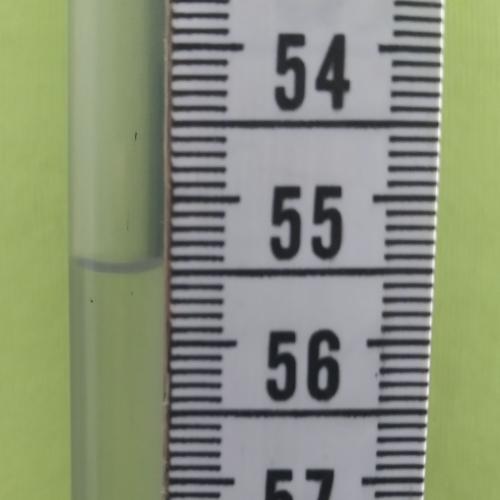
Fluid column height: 55.5 cm